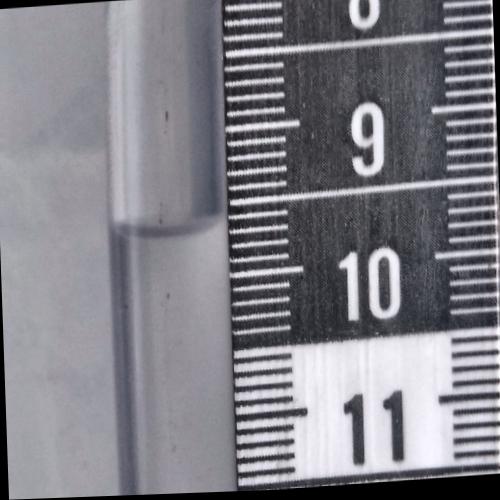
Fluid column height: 9.7 cm